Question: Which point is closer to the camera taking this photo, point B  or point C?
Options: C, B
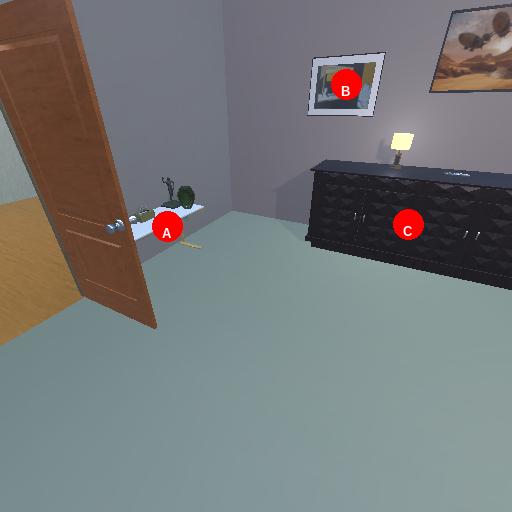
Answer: C